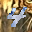
Label: 4